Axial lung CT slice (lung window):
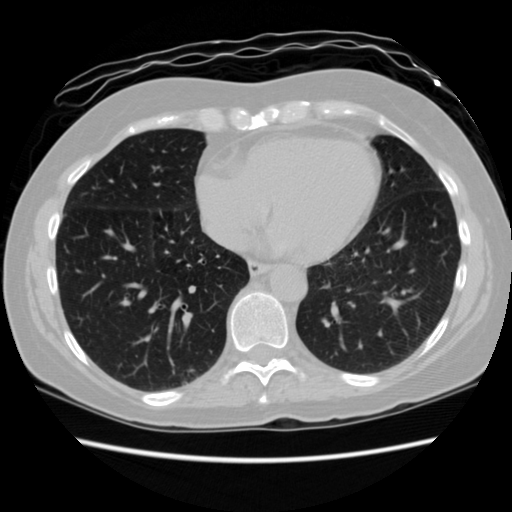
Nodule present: yes
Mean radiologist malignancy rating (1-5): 2.5